Question: I have 3 points containing X, Y, Z coordinates:
'''
var A = {x: 100, y: 100, z: 80},
B = {x: 100, y: 175, z: 80},
C = {x: 100, y: 100, z: 120};
'''
The coordinates are pixels from a 3d CSS transform.
How can I get the angle between vectors BA and BC?
A math formula will do, JavaScript code will be better.
Thank you.

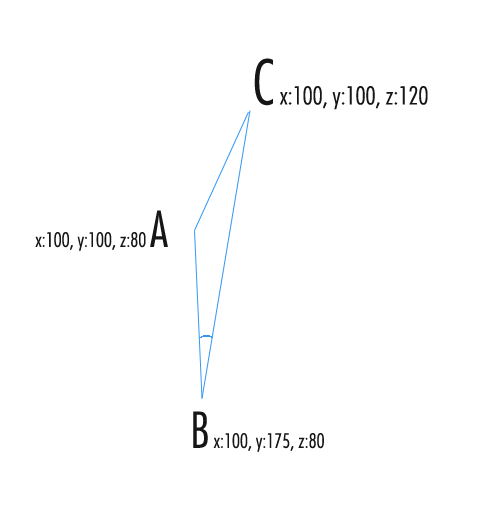
Answer: In pseudo-code, the vector BA (call it v1) is:
'''
v1 = {A.x - B.x, A.y - B.y, A.z - B.z}
'''
Similarly the vector BC (call it v2) is:
'''
v2 = {C.x - B.x, C.y - B.y, C.z - B.z}
'''
The dot product of 'v1' and 'v2' is a function of the cosine of the angle between them (it's scaled by the product of their magnitudes). So first normalize 'v1' and 'v2':
'''
v1mag = sqrt(v1.x * v1.x + v1.y * v1.y + v1.z * v1.z)
v1norm = {v1.x / v1mag, v1.y / v1mag, v1.z / v1mag}
v2mag = sqrt(v2.x * v2.x + v2.y * v2.y + v2.z * v2.z)
v2norm = {v2.x / v2mag, v2.y / v2mag, v2.z / v2mag}
'''
Then calculate the dot product:
'''
res = v1norm.x * v2norm.x + v1norm.y * v2norm.y + v1norm.z * v2norm.z
'''
And finally, recover the angle:
'''
angle = acos(res)
'''